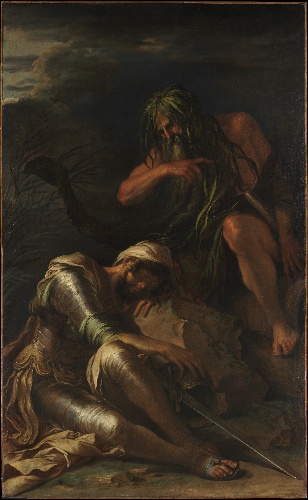
Title: The Dream of Aeneas
Artist: Salvator Rosa
Artist bio: Italian, Arenella (Naples) 1615–1673 Rome
Date: 1660–65
Object type: Painting
Classification: Paintings
Medium: Oil on canvas
Dimensions: 77 1/2 x 47 1/2 in. (196.9 x 120.7 cm)
Department: European Paintings
Credit line: Rogers Fund, 1965
Accession year: 1965
Repository: Metropolitan Museum of Art, New York, NY
Tags: Swords|Aeneas|Men|Aeneid|Sleeping